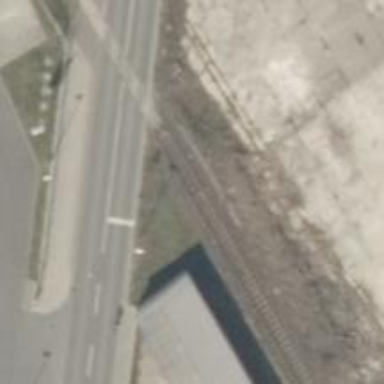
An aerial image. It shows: Railway signal.